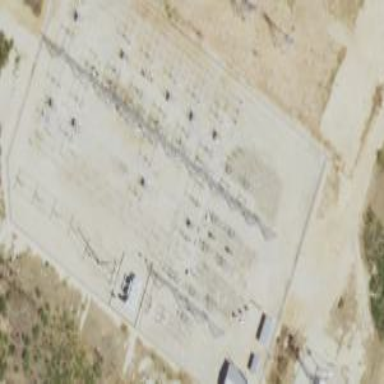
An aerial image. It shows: Switch for power supply.